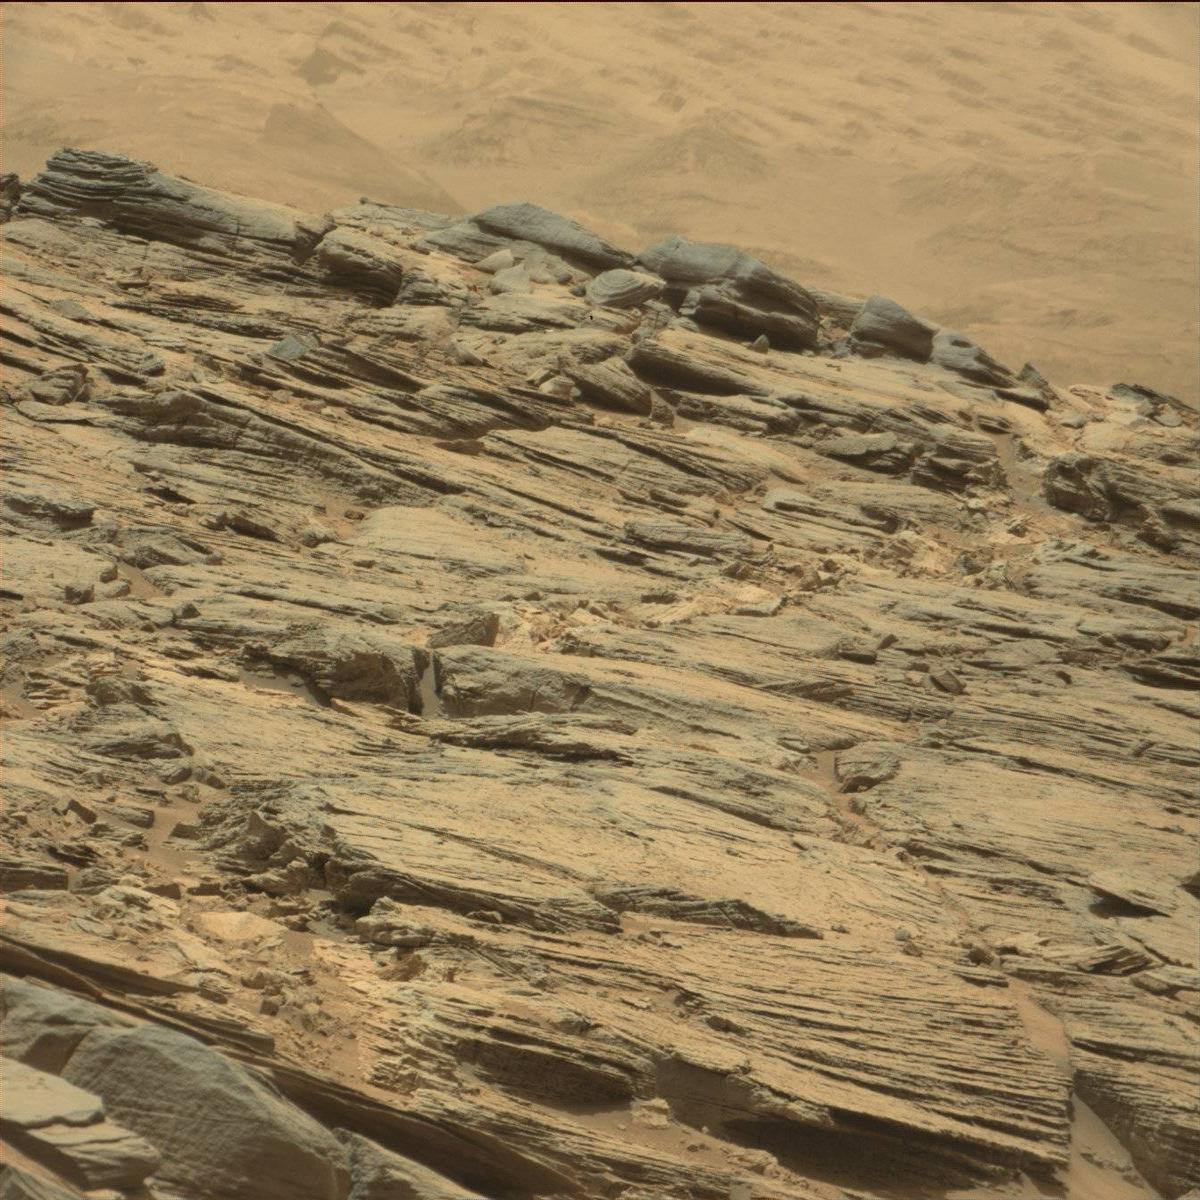
Terrain classes present: Bedrock, Ridge, Sand / Soil